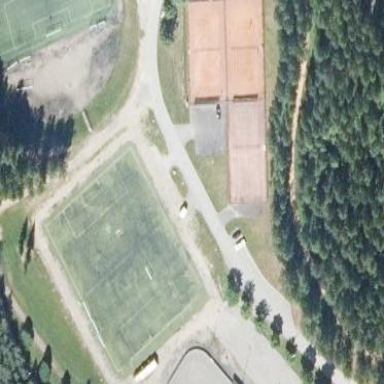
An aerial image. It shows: Sports center with focus on soccer.